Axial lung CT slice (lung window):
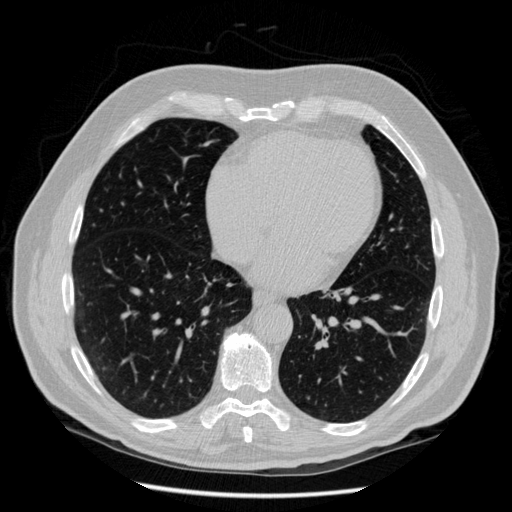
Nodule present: no